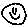
Label: smiley face